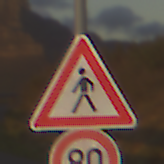
Verkehrszeichen: FussgaengerRechts
Zusatzzeichen unten: Geschwindigkeit80
Umgebung: Outdoor, RoadRail
Tageszeit: SunriseSunset
Wetter: PartlyCloudy
Licht: Natural
Jahreszeit: NotSpecified
Kontrast: HighContrast